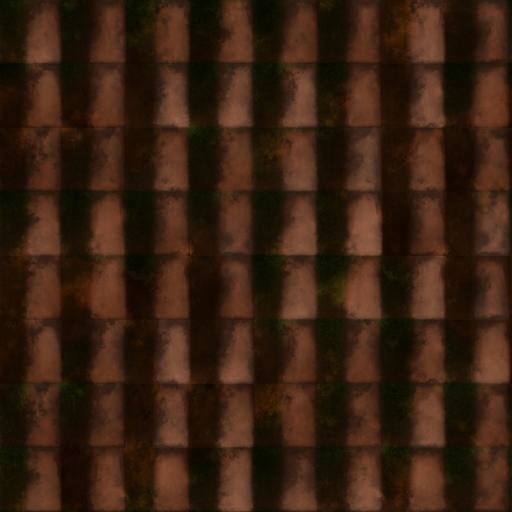
Tags: brown dirt dirty modern moss mossy roofing tiles tiled